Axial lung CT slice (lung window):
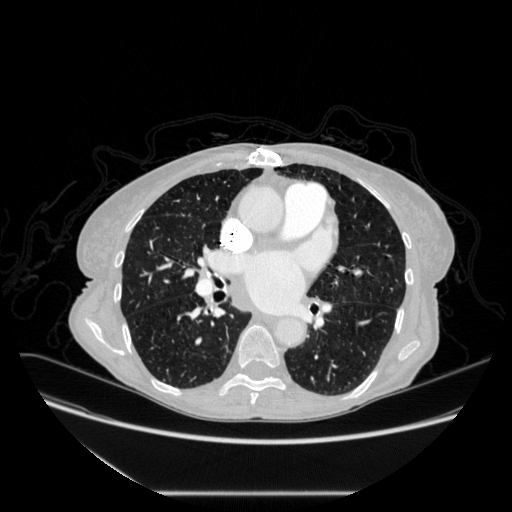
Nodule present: no